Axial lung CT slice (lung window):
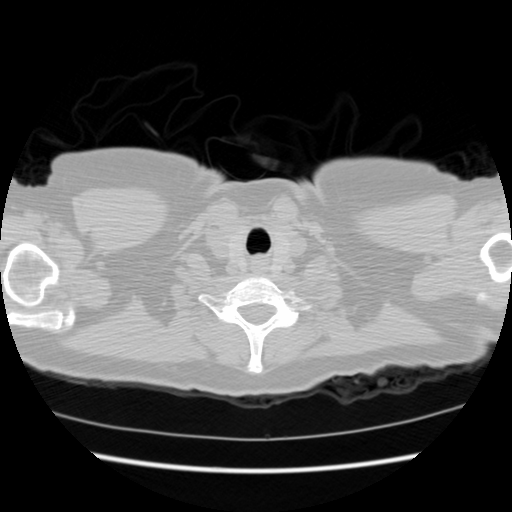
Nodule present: no